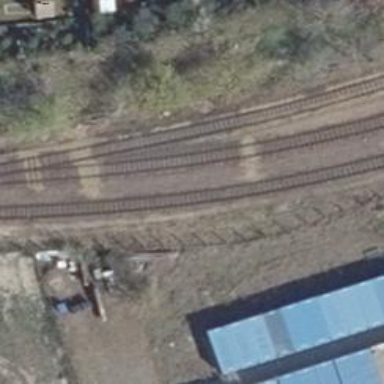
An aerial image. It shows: Rail spur service.